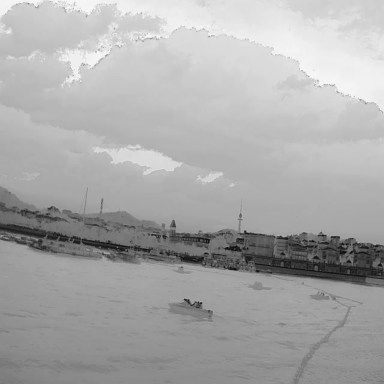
There are four canoes in the infrared image.